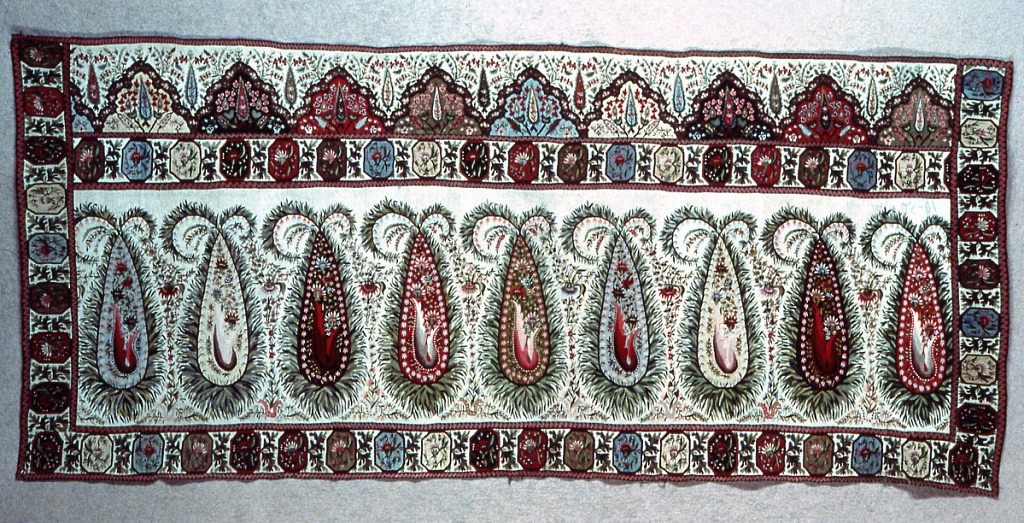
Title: Shawl border
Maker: Dmitry Apollonovich Kolokol'tsev, Russian, n.d
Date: early 19th century
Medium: wool, silk Technique: plain weave with discontinuous weft (tapestry) Label: wool and silk dovetail tapestry
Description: A shawl border with a horizontal row of large stylized decorated cones with leafy edges; broad guard border on four sides consisting of octagonal medallions, each framing a floral spray, and oak leaves between. Broad border at the top with a row of decorated mounds with flowery sprays growing on and in them. Small cypress shape in center of each and between each. In a great variety of colors on white ground.